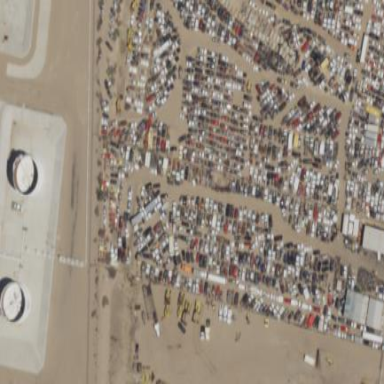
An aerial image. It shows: Industrial area designated as scrap yard.